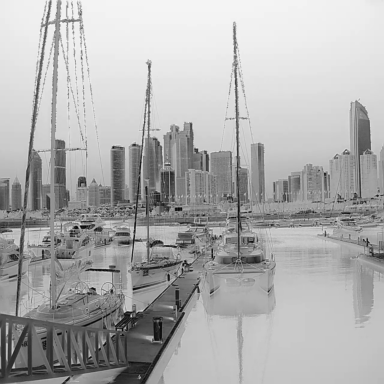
There are ten objects shown in the infrared image, including four sailboats, and six canoes.